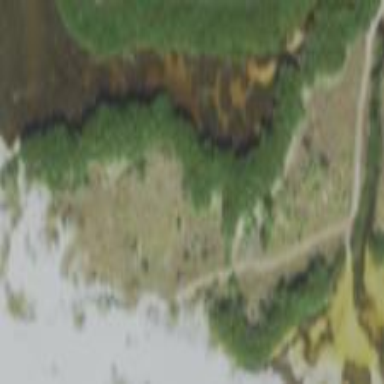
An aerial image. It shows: Mangrove wetland area.